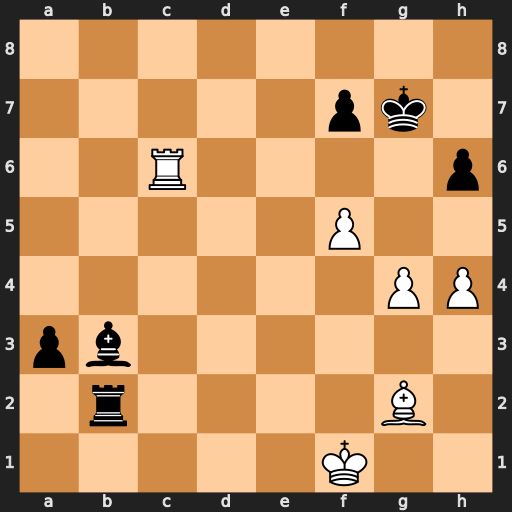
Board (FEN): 8/5pk1/2R4p/5P2/6PP/pb6/1r4B1/5K2
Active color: w
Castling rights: -
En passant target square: -
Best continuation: f6+ Kh8 Rc8+ Kh7 Be4#